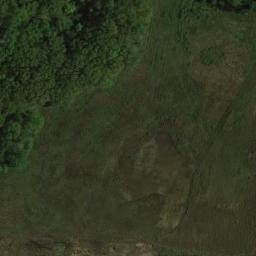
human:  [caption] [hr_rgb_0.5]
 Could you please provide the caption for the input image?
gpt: There are many trees on the meadow .

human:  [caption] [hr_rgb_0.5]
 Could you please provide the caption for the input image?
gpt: The entire image is dominated by grass .

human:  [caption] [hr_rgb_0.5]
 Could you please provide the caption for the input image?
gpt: This meadow has sparse grasses and a grove of trees .

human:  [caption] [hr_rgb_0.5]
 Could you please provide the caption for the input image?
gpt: There are many green trees on the green grass .

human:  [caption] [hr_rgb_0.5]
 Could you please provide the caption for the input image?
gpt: There are some green trees beside the brown meadow .